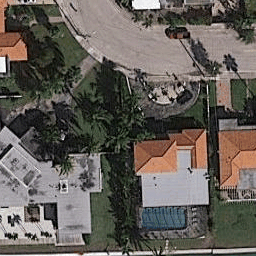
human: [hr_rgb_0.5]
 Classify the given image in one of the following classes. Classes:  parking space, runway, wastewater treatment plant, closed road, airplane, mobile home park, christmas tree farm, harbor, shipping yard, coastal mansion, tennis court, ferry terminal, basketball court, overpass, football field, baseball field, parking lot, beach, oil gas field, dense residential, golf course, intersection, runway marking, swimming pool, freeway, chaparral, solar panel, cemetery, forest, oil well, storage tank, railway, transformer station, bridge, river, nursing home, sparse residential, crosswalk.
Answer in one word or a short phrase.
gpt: coastal mansion